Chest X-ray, AP view. Patient: 65 years old, sex M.
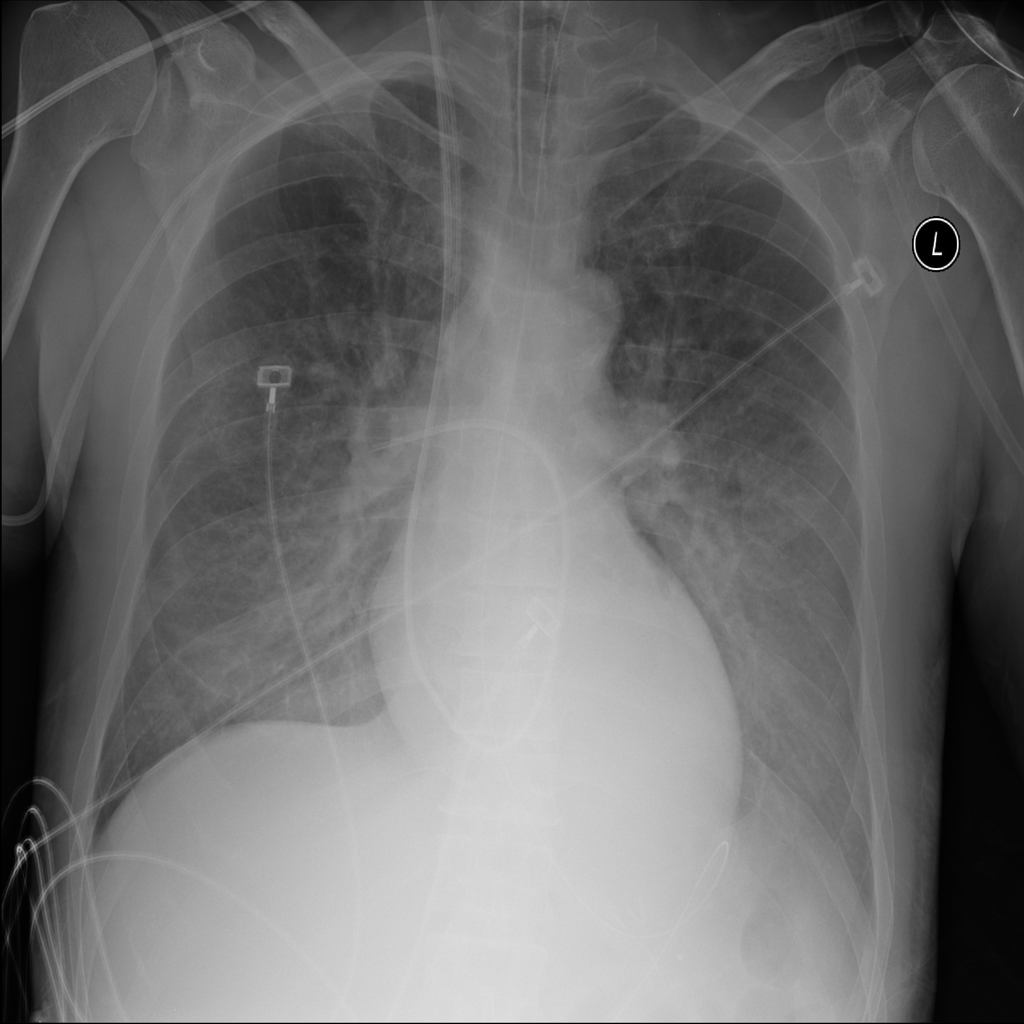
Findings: Effusion